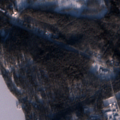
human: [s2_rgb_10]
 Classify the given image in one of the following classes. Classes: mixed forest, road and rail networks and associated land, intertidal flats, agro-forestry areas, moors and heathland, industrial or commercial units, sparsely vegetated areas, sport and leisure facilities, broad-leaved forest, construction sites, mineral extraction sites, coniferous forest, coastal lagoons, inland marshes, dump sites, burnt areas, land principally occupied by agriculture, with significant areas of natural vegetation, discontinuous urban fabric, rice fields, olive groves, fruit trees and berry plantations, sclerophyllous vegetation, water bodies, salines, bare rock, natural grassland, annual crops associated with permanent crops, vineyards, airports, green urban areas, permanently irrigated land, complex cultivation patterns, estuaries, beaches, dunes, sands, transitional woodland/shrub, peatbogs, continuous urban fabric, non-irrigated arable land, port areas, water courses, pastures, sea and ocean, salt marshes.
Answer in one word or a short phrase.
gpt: discontinuous urban fabric, sport and leisure facilities, coniferous forest, mixed forest, water bodies